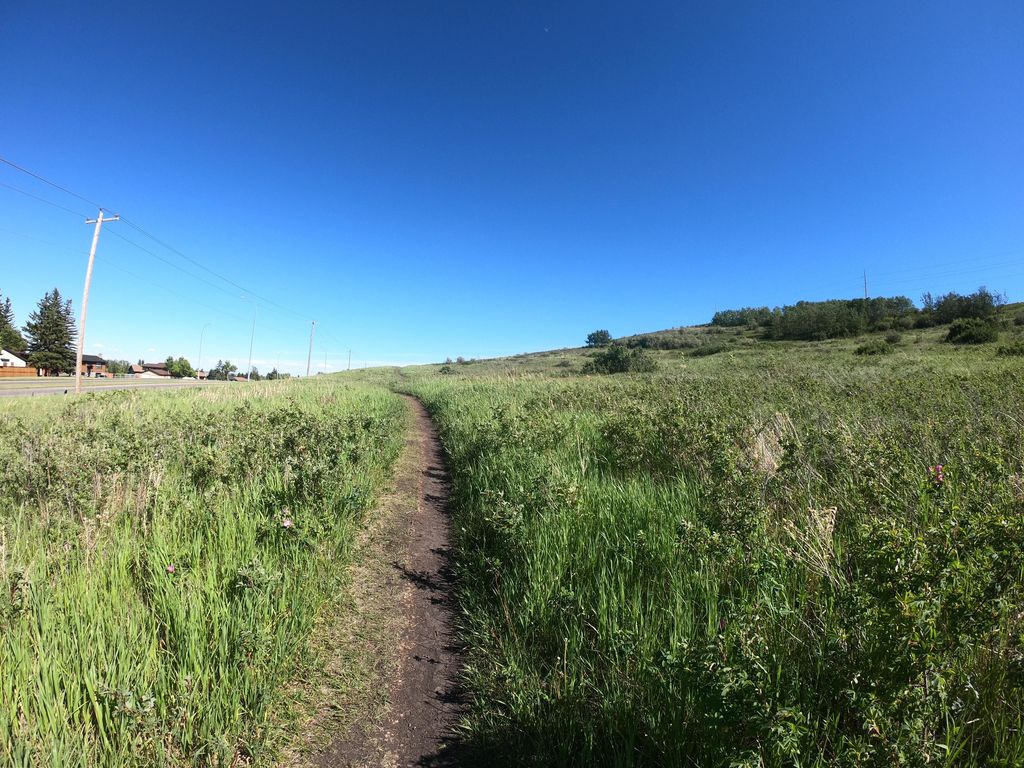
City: calgary